Interaction volume radius: 10 \u00c5
Interaction volume height: 20 \u00c5
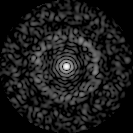
Disorder parameter: 0.8118